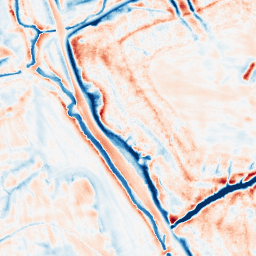
Category: edge_preserving
Decomposition family: bilateral
Decomposition parameters: d: 21
sigma_color: 50
sigma_space: 100
Upsampling method: bicubic
Upsampling parameters: scale: 4
Upsampling scale: 4